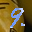
Label: 9